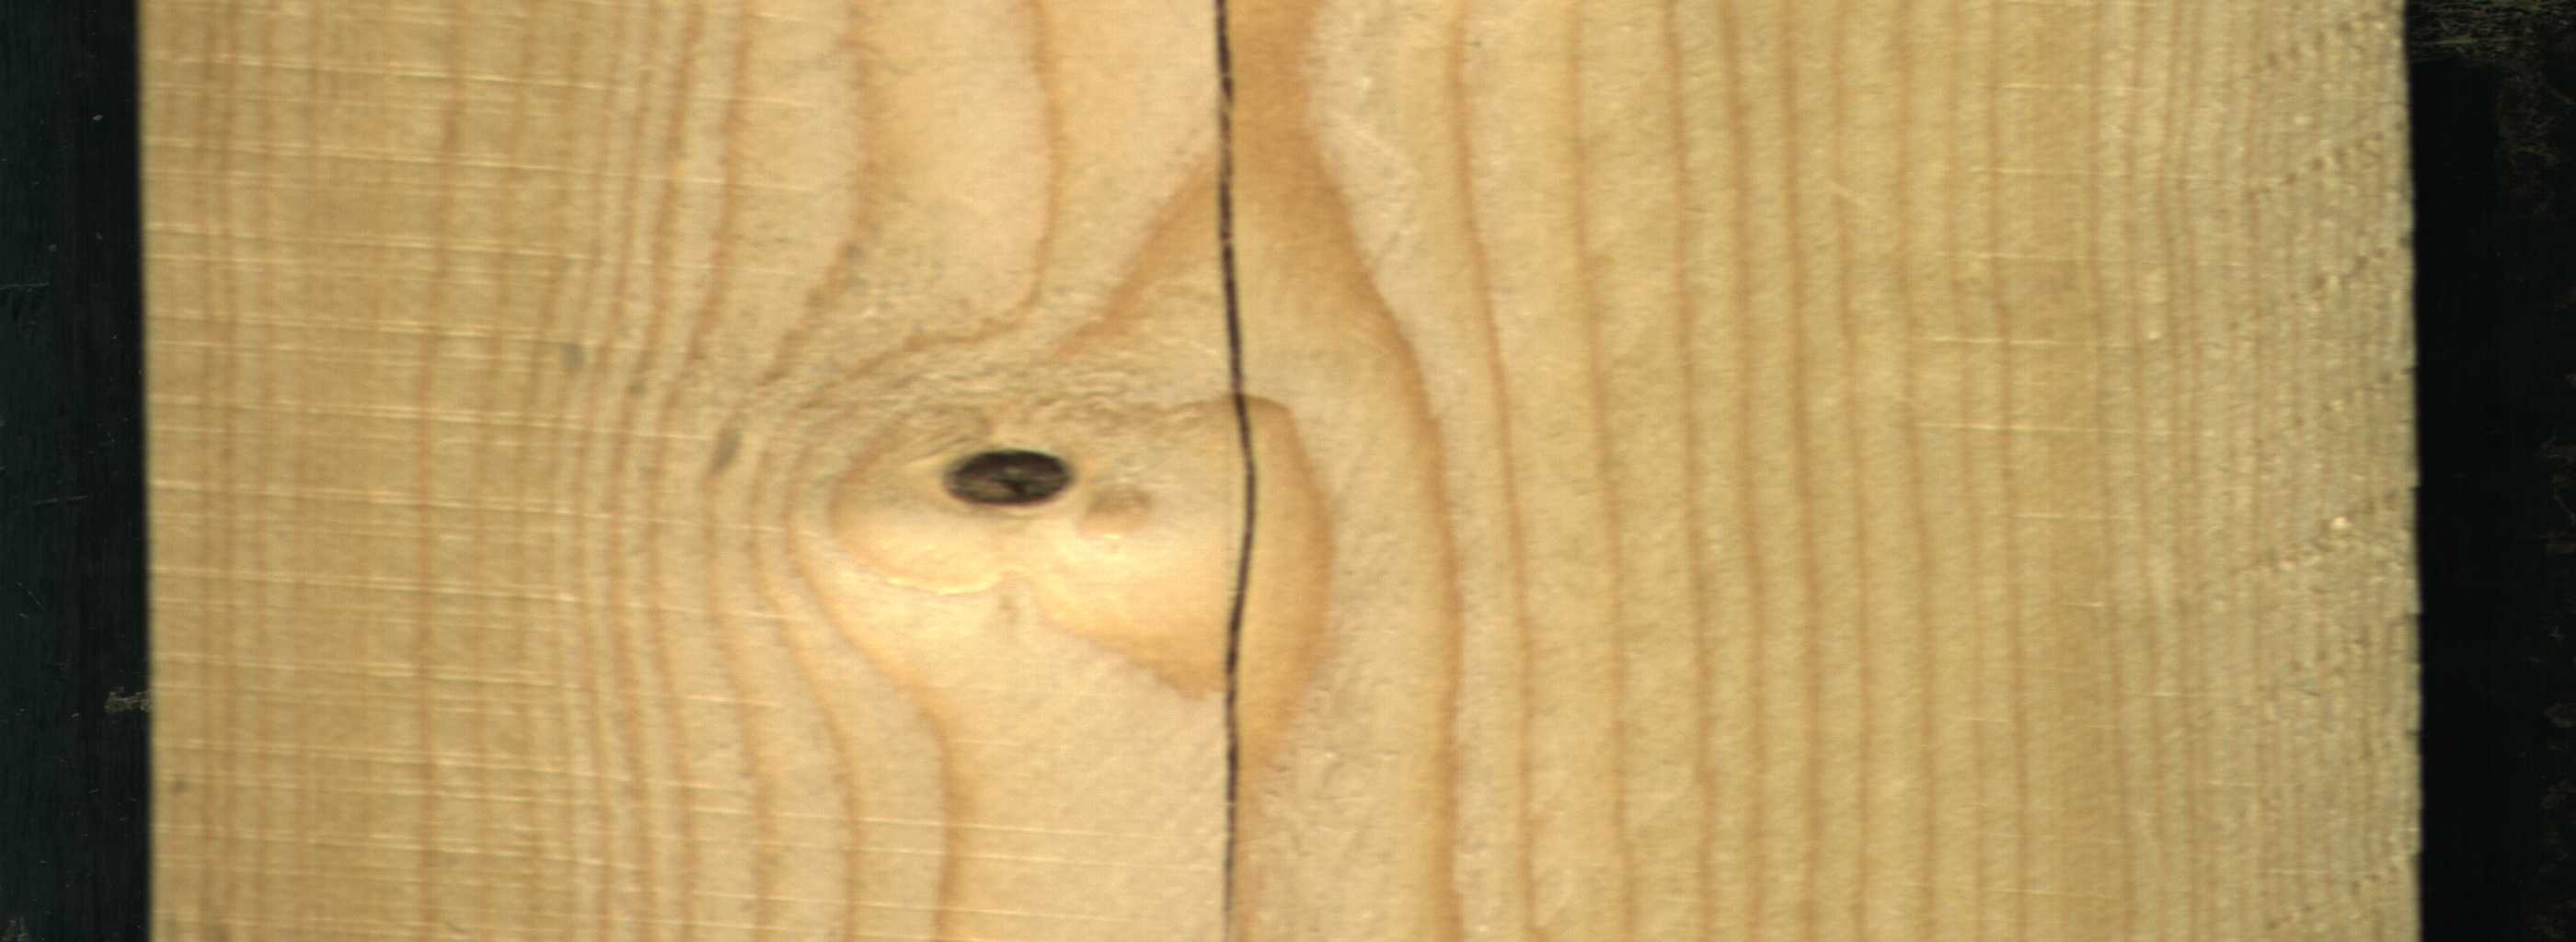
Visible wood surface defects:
Crack
Dead_Knot